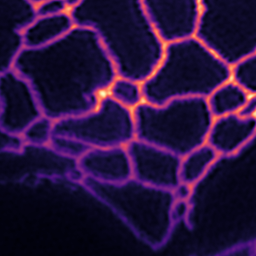
Label: Super-resolution ER image